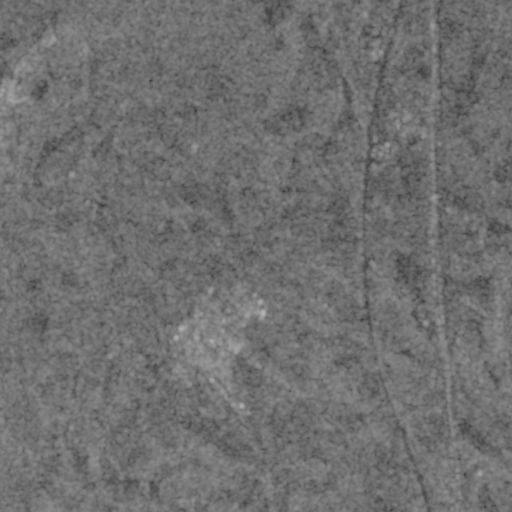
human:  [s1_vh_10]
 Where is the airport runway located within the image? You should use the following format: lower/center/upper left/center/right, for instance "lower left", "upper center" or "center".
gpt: The airport runway is located in the upper left of the image.
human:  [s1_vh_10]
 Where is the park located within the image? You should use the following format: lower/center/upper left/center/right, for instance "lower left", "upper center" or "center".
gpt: The park is located in the lower left of the image.
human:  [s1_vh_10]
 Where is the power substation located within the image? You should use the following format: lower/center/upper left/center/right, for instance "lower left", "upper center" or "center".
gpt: The power substation is located in the upper left of the image.
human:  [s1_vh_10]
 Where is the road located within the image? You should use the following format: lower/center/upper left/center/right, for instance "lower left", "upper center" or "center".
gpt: There is no road in the image.

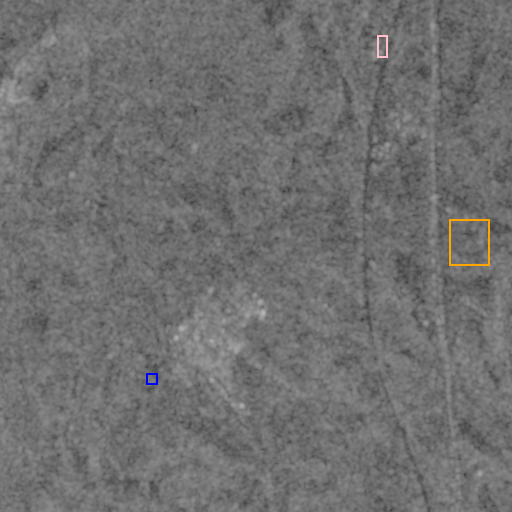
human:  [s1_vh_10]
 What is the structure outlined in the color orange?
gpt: The structure outlined in orange is a crop field.
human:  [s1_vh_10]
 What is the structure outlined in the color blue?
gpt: The structure outlined in blue is a park.
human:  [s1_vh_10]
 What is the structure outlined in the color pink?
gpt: The structure outlined in pink is a parking lot.
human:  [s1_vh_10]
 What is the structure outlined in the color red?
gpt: There is no red outline.